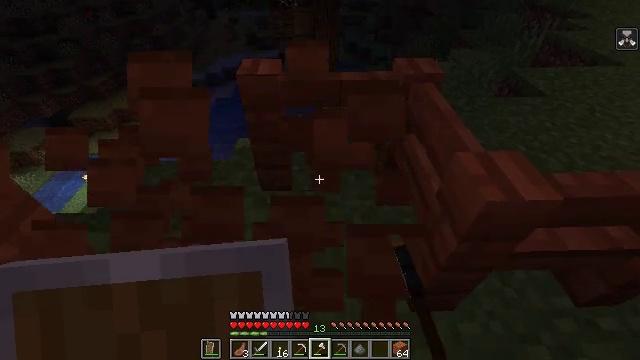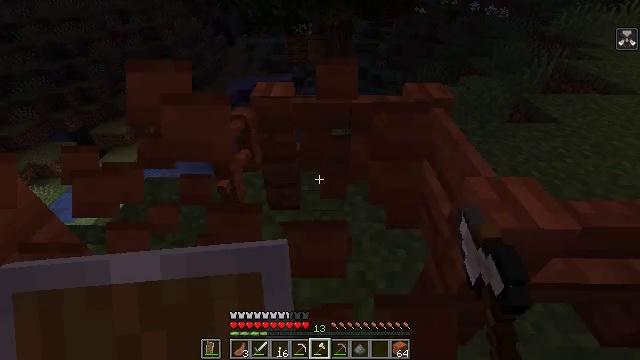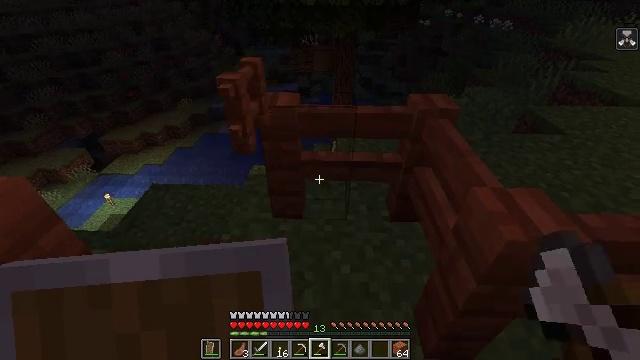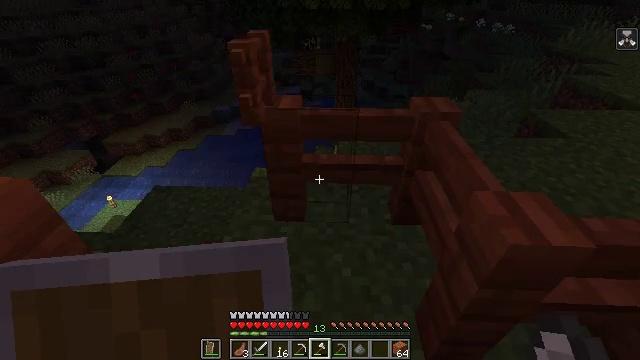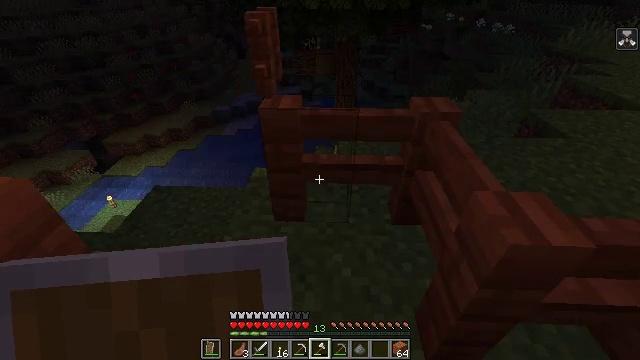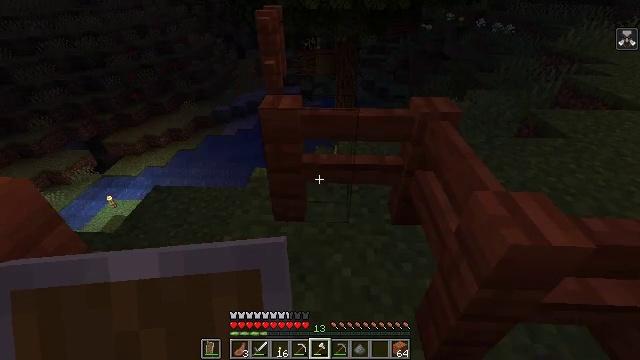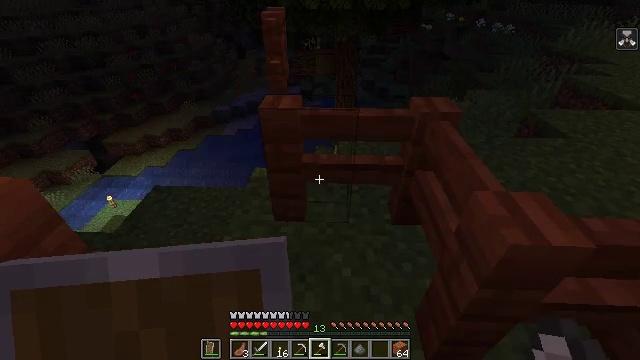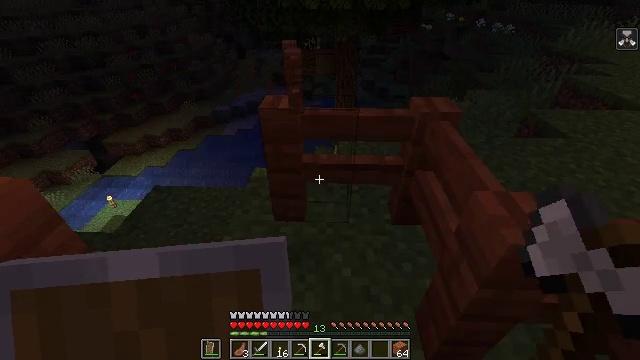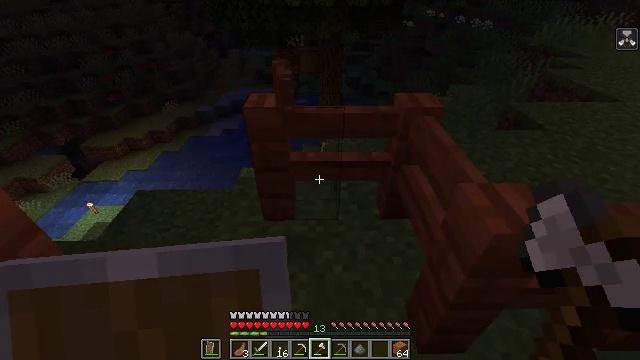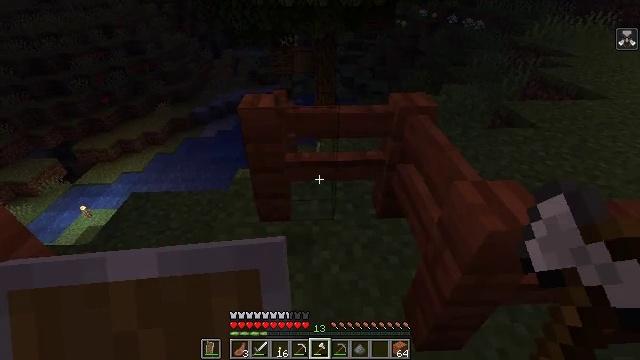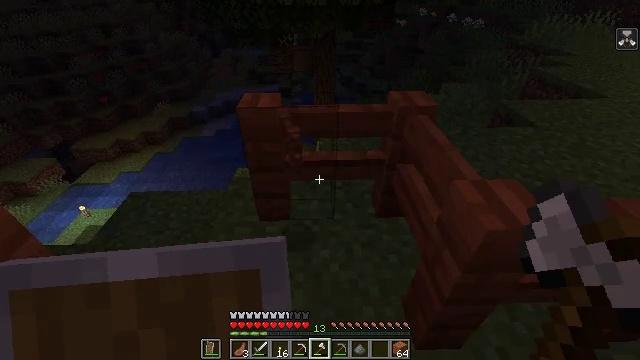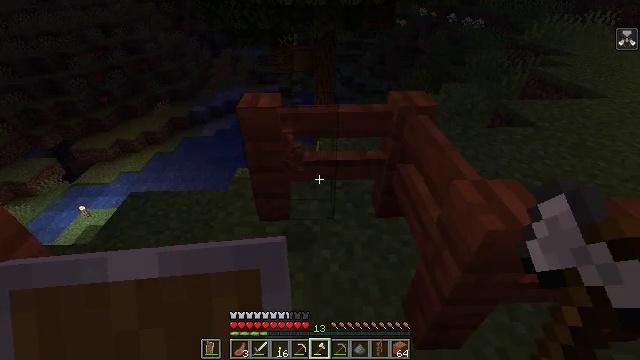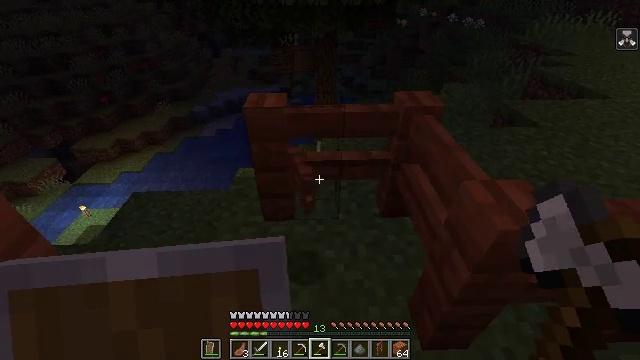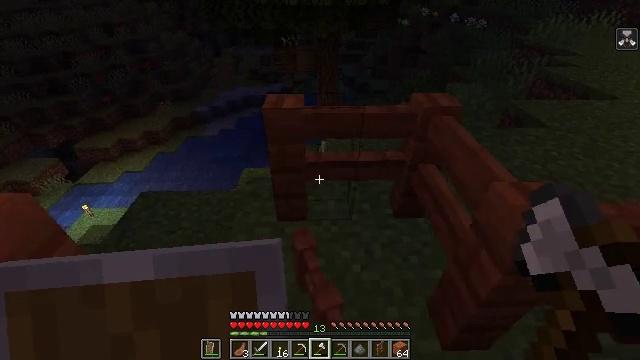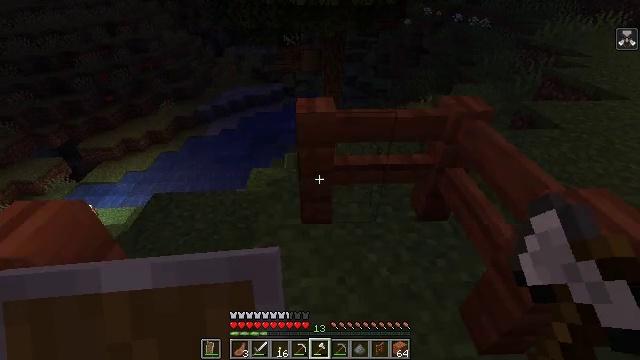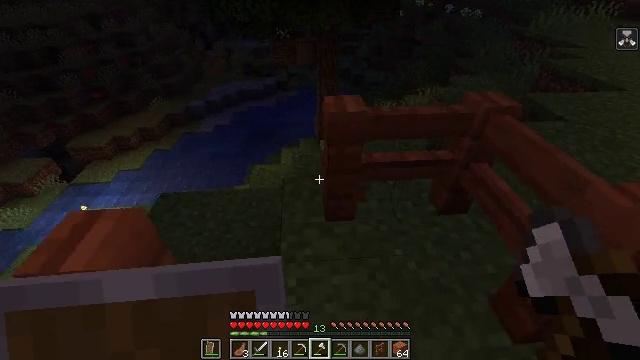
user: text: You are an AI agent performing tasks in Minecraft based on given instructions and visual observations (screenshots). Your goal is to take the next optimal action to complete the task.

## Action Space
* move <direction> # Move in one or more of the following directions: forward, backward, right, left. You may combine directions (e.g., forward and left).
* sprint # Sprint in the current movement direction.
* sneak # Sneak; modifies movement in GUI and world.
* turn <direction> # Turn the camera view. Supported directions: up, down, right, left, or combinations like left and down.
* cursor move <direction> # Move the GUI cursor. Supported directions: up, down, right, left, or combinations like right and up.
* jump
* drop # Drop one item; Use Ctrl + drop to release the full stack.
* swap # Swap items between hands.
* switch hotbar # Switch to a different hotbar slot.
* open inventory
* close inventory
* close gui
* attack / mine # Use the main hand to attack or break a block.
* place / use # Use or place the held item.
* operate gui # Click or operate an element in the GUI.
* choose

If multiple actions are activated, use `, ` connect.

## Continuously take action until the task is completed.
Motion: motion action
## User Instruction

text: Attack the acacia fence to break it.
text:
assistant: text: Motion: turn left and up
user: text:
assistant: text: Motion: turn left and up
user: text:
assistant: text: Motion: no_op
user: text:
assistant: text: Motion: no_op
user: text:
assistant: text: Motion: no_op
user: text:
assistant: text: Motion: no_op
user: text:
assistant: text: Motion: no_op
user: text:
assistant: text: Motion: turn right
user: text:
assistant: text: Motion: turn right
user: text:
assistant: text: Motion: no_op
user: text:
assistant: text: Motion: no_op
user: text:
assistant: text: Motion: move left
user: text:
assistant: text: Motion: move left
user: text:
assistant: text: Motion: move left
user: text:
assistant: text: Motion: move left, turn right and down, attack / mine
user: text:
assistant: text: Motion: move left, turn right and down, attack / mine
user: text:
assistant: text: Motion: turn right, attack / mine
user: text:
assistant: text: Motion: turn right, attack / mine
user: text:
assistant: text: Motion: turn right, attack / mine
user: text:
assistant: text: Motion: turn right, attack / mine
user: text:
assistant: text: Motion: turn right, attack / mine
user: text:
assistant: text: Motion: turn right, attack / mine
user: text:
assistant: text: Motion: turn right and up, attack / mine
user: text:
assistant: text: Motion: attack / mine
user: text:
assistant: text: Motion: attack / mine
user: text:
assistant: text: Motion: turn up, attack / mine
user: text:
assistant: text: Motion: turn up, attack / mine
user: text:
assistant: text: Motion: attack / mine
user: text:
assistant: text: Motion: turn left and up, attack / mine
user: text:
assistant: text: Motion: attack / mine